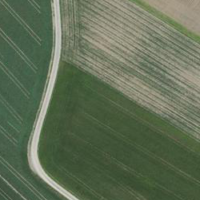
EUNIS habitat code: 52
Species observed at this site:
Conocephalus fuscus